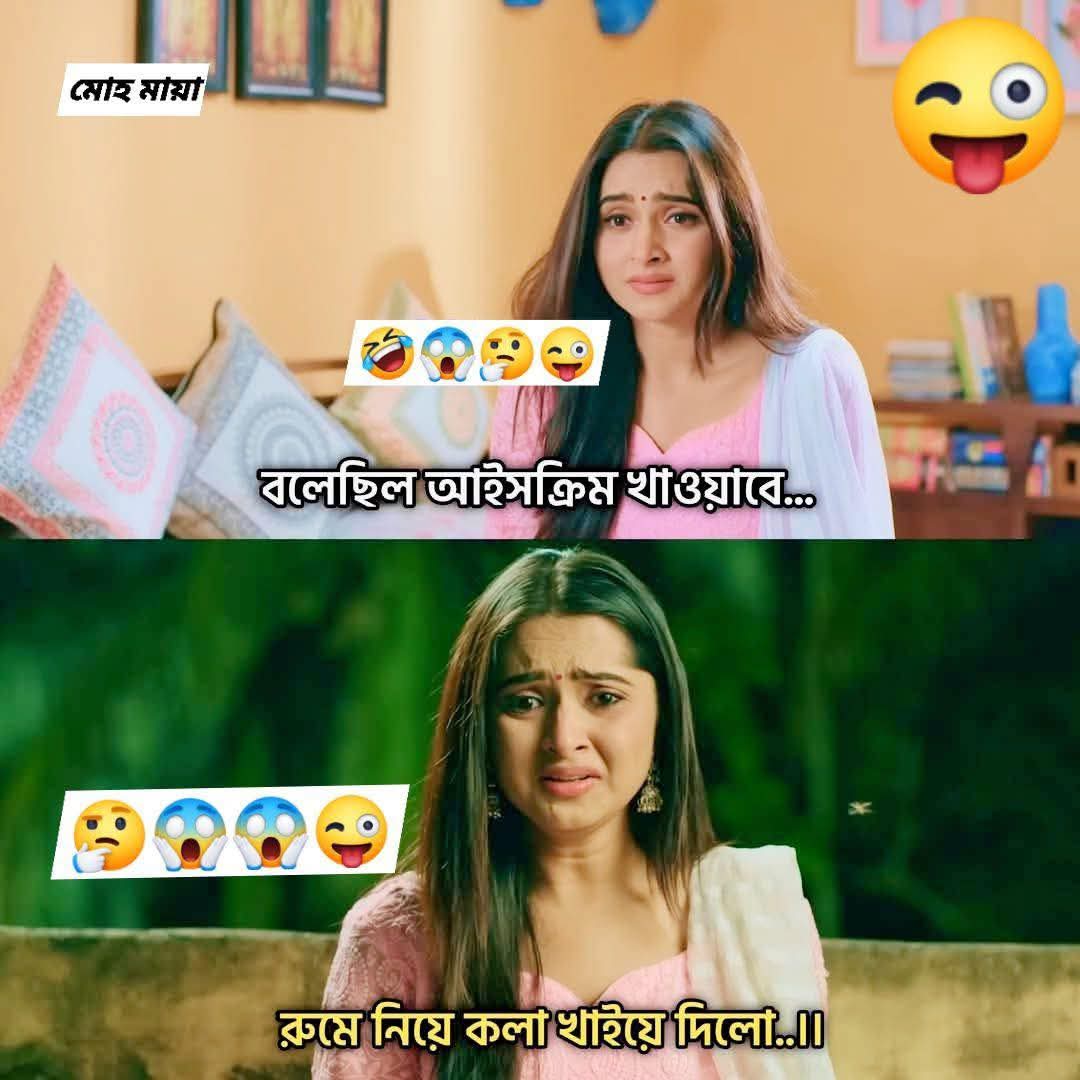
Text: বলেছিল আইসক্রিম খাওয়াবে...
রুমে নিয়ে কলা খাইয়ে দিলো..।।
Label: Non Hate